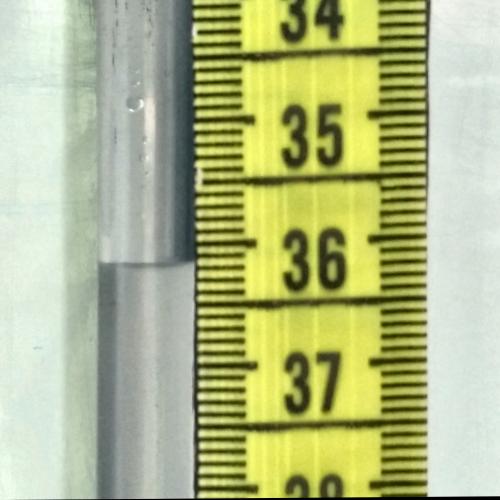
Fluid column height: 36.2 cm